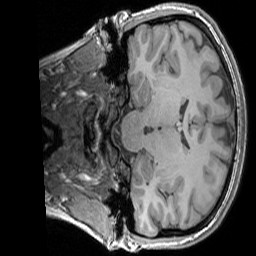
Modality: T1w
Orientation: coronal
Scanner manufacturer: siemens
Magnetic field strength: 3 T
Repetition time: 1.83 s
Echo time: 0.00303 s